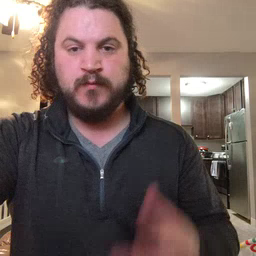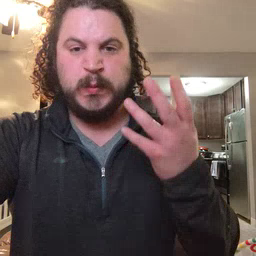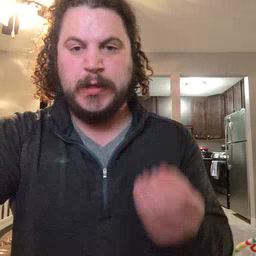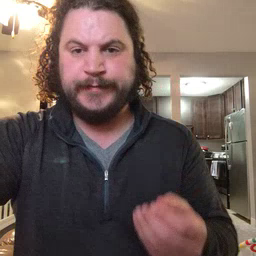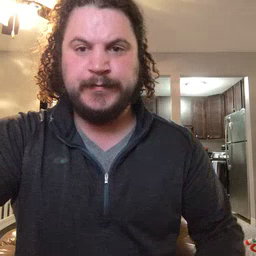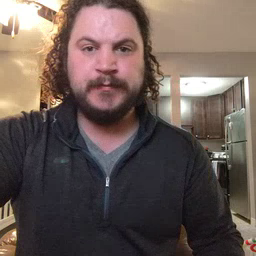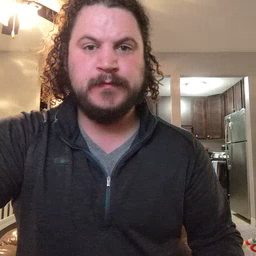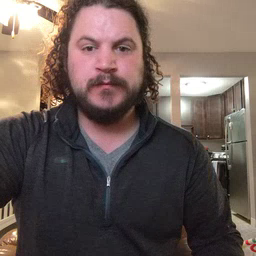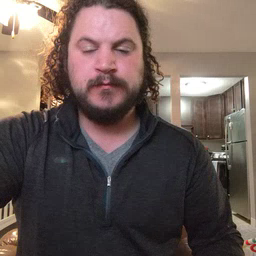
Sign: wet